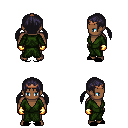
a pixel art fantasy rpg character, male body template, human, dark skin, green robe, gold greaves, raven twin-tailed hairstyle, bronze tiara, gold gloves, black slippers, four views (front, back, left, right), 2x2 character sprite sheet, small pixel art, hard edges, no anti-aliasing